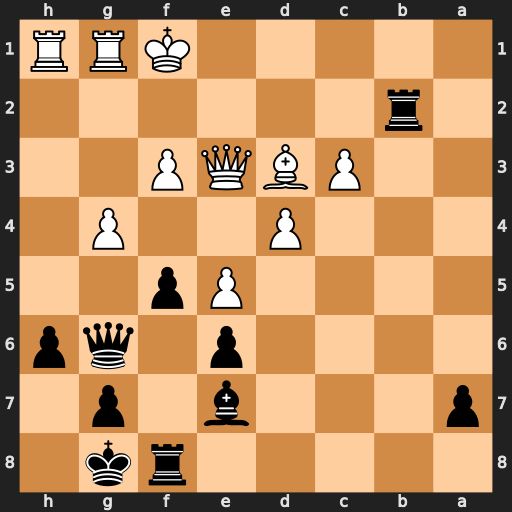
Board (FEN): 5rk1/p3b1p1/4p1qp/4Pp2/3P2P1/2PBQP2/1r6/5KRR
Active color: b
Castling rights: -
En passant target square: -
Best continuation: f4 Qe2 Rxe2